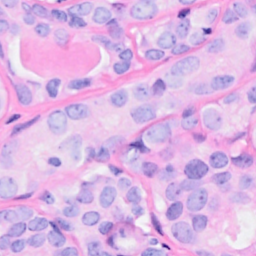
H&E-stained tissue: Breast